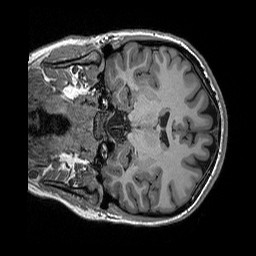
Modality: T1w
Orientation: coronal
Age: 23
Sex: female
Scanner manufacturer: siemens
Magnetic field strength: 3 T
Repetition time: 2.3 s
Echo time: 0.00298 s